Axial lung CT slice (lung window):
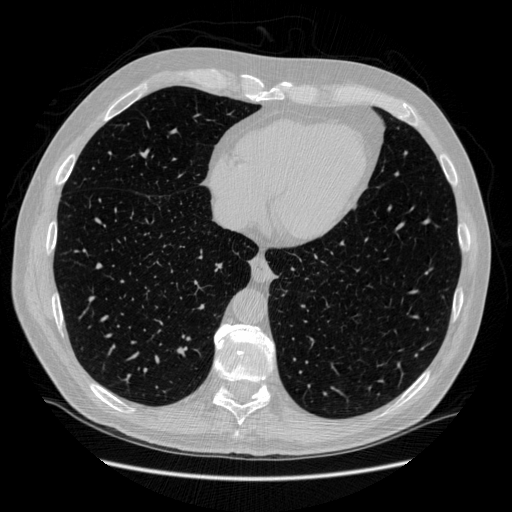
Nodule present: no